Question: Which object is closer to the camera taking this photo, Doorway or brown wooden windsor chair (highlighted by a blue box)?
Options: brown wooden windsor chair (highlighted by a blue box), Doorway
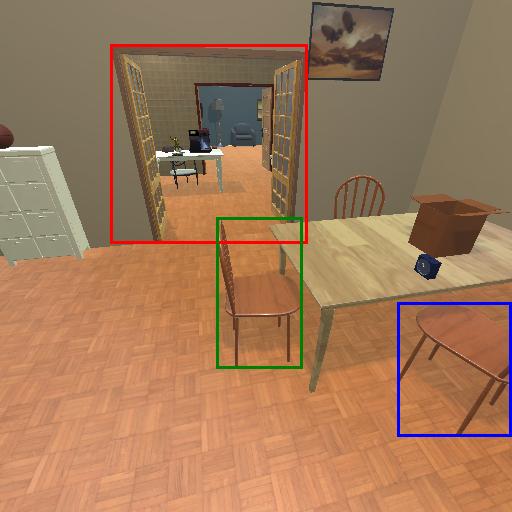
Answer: brown wooden windsor chair (highlighted by a blue box)